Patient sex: M
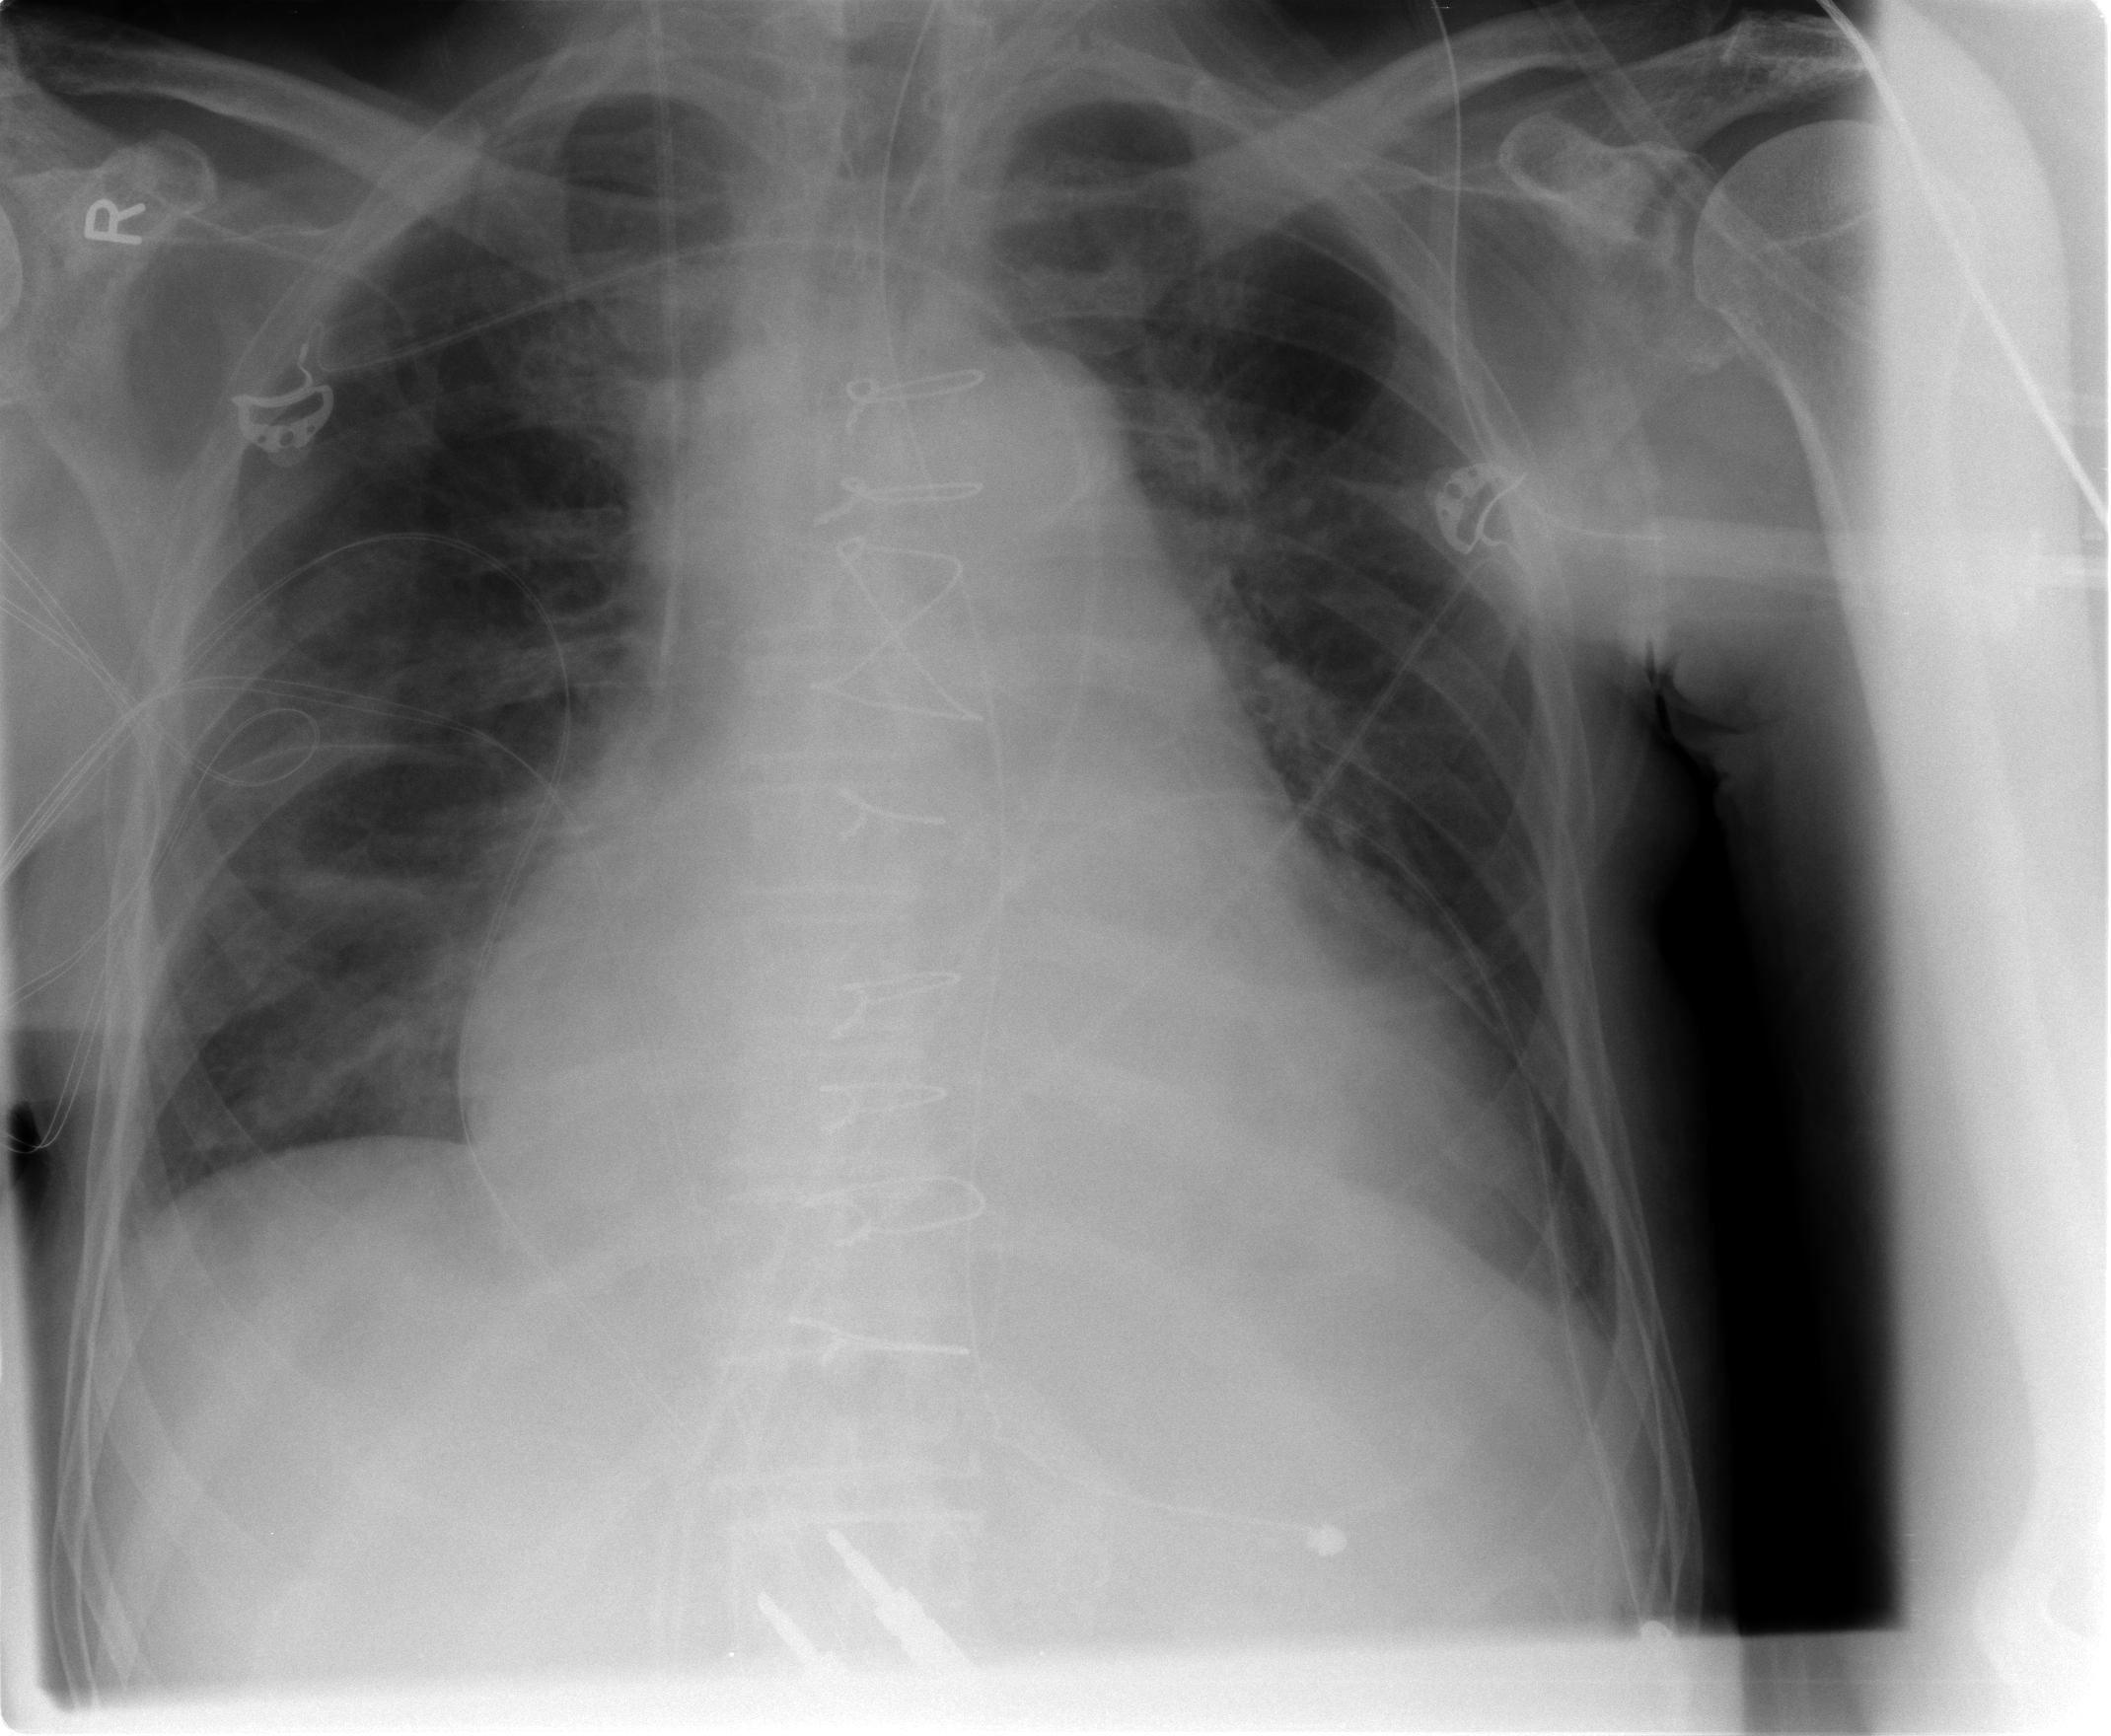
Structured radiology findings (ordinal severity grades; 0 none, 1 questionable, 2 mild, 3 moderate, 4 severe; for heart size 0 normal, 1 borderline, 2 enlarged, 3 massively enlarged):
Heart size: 3
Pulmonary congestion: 2
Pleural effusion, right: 0
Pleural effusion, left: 1
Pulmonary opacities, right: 0
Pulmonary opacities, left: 0
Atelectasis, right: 2
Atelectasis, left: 2